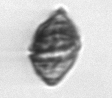
Label: Kryptoperidinium_triquetrum